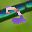
Label: 2